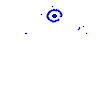
Particle: proton